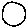
Label: moon